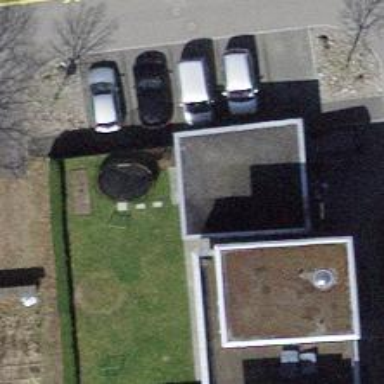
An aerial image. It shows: View of roof of building.